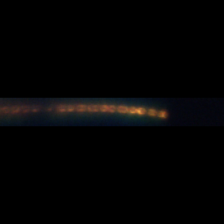
Taxon: Chaetoceros
Group: Diatoms